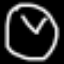
Label: clock